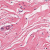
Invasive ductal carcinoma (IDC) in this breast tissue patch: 0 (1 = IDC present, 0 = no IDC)